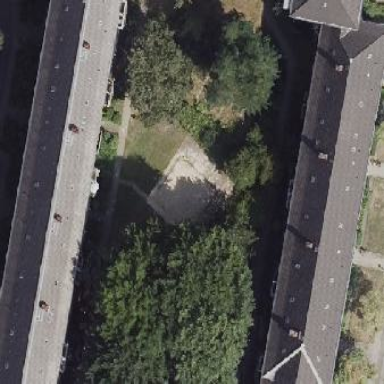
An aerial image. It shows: Playground with sandpit.